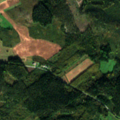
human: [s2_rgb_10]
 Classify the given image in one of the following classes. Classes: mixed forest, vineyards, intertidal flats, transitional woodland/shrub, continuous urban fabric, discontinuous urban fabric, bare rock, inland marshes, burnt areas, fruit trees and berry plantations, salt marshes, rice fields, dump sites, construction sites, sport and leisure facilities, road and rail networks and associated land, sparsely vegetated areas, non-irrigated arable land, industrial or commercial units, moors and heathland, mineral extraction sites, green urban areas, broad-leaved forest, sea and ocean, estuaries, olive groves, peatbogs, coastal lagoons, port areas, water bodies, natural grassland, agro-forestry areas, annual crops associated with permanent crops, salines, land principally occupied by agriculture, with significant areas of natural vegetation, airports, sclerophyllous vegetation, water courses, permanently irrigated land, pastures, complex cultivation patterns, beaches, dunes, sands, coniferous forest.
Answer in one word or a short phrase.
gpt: land principally occupied by agriculture, with significant areas of natural vegetation, coniferous forest, mixed forest, transitional woodland/shrub